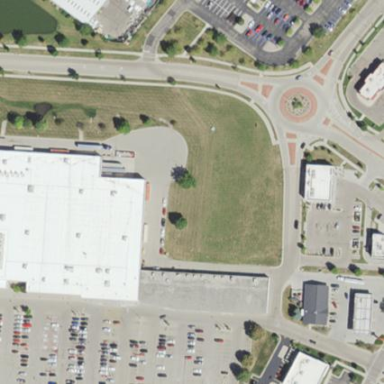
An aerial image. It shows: Department store building.